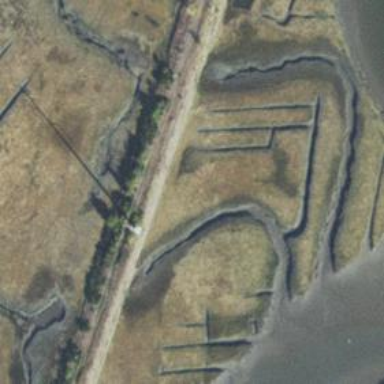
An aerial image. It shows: Disused railway path.